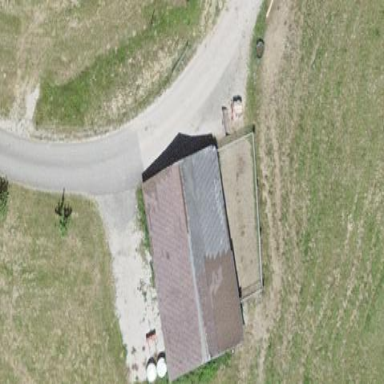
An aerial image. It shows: Farm auxiliary building.